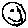
Label: smiley face